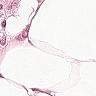
Metastatic tissue present: no